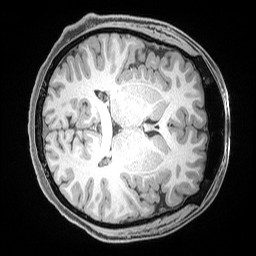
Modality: T1w
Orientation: axial
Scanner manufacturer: siemens
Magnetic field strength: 3 T
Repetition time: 2.53 s
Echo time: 0.00169 s